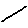
Label: line